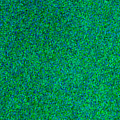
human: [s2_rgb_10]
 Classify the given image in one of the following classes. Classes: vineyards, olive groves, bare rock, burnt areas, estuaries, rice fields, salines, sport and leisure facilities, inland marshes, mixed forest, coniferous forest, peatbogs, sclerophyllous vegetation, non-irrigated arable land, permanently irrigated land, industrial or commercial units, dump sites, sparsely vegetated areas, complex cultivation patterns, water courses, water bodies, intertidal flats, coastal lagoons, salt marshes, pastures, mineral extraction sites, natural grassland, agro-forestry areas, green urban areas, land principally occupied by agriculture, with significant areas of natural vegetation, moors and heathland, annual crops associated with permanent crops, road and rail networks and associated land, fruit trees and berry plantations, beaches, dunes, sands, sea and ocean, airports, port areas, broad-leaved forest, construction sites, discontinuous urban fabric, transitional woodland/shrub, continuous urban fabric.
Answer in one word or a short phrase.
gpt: sea and ocean